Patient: sex M, age 32
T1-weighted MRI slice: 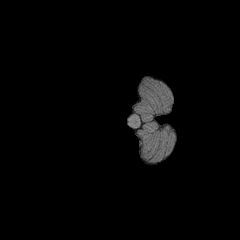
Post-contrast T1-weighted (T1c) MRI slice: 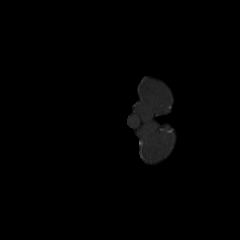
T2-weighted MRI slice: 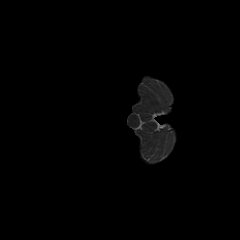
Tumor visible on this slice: no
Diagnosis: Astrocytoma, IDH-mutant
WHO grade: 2